Question: Count the number of objects in the diagram.
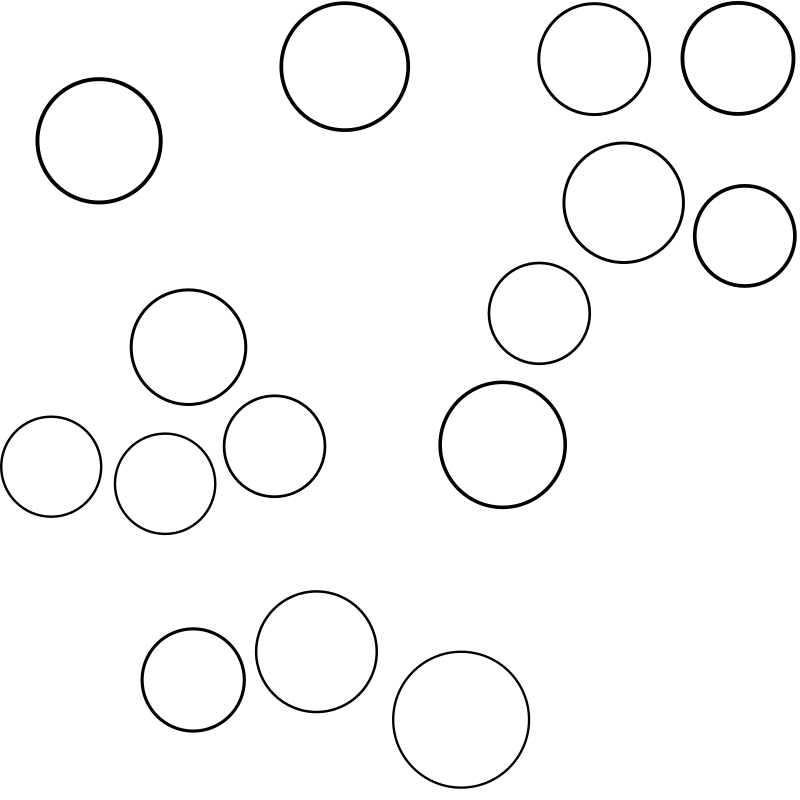
Answer: 15